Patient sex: M
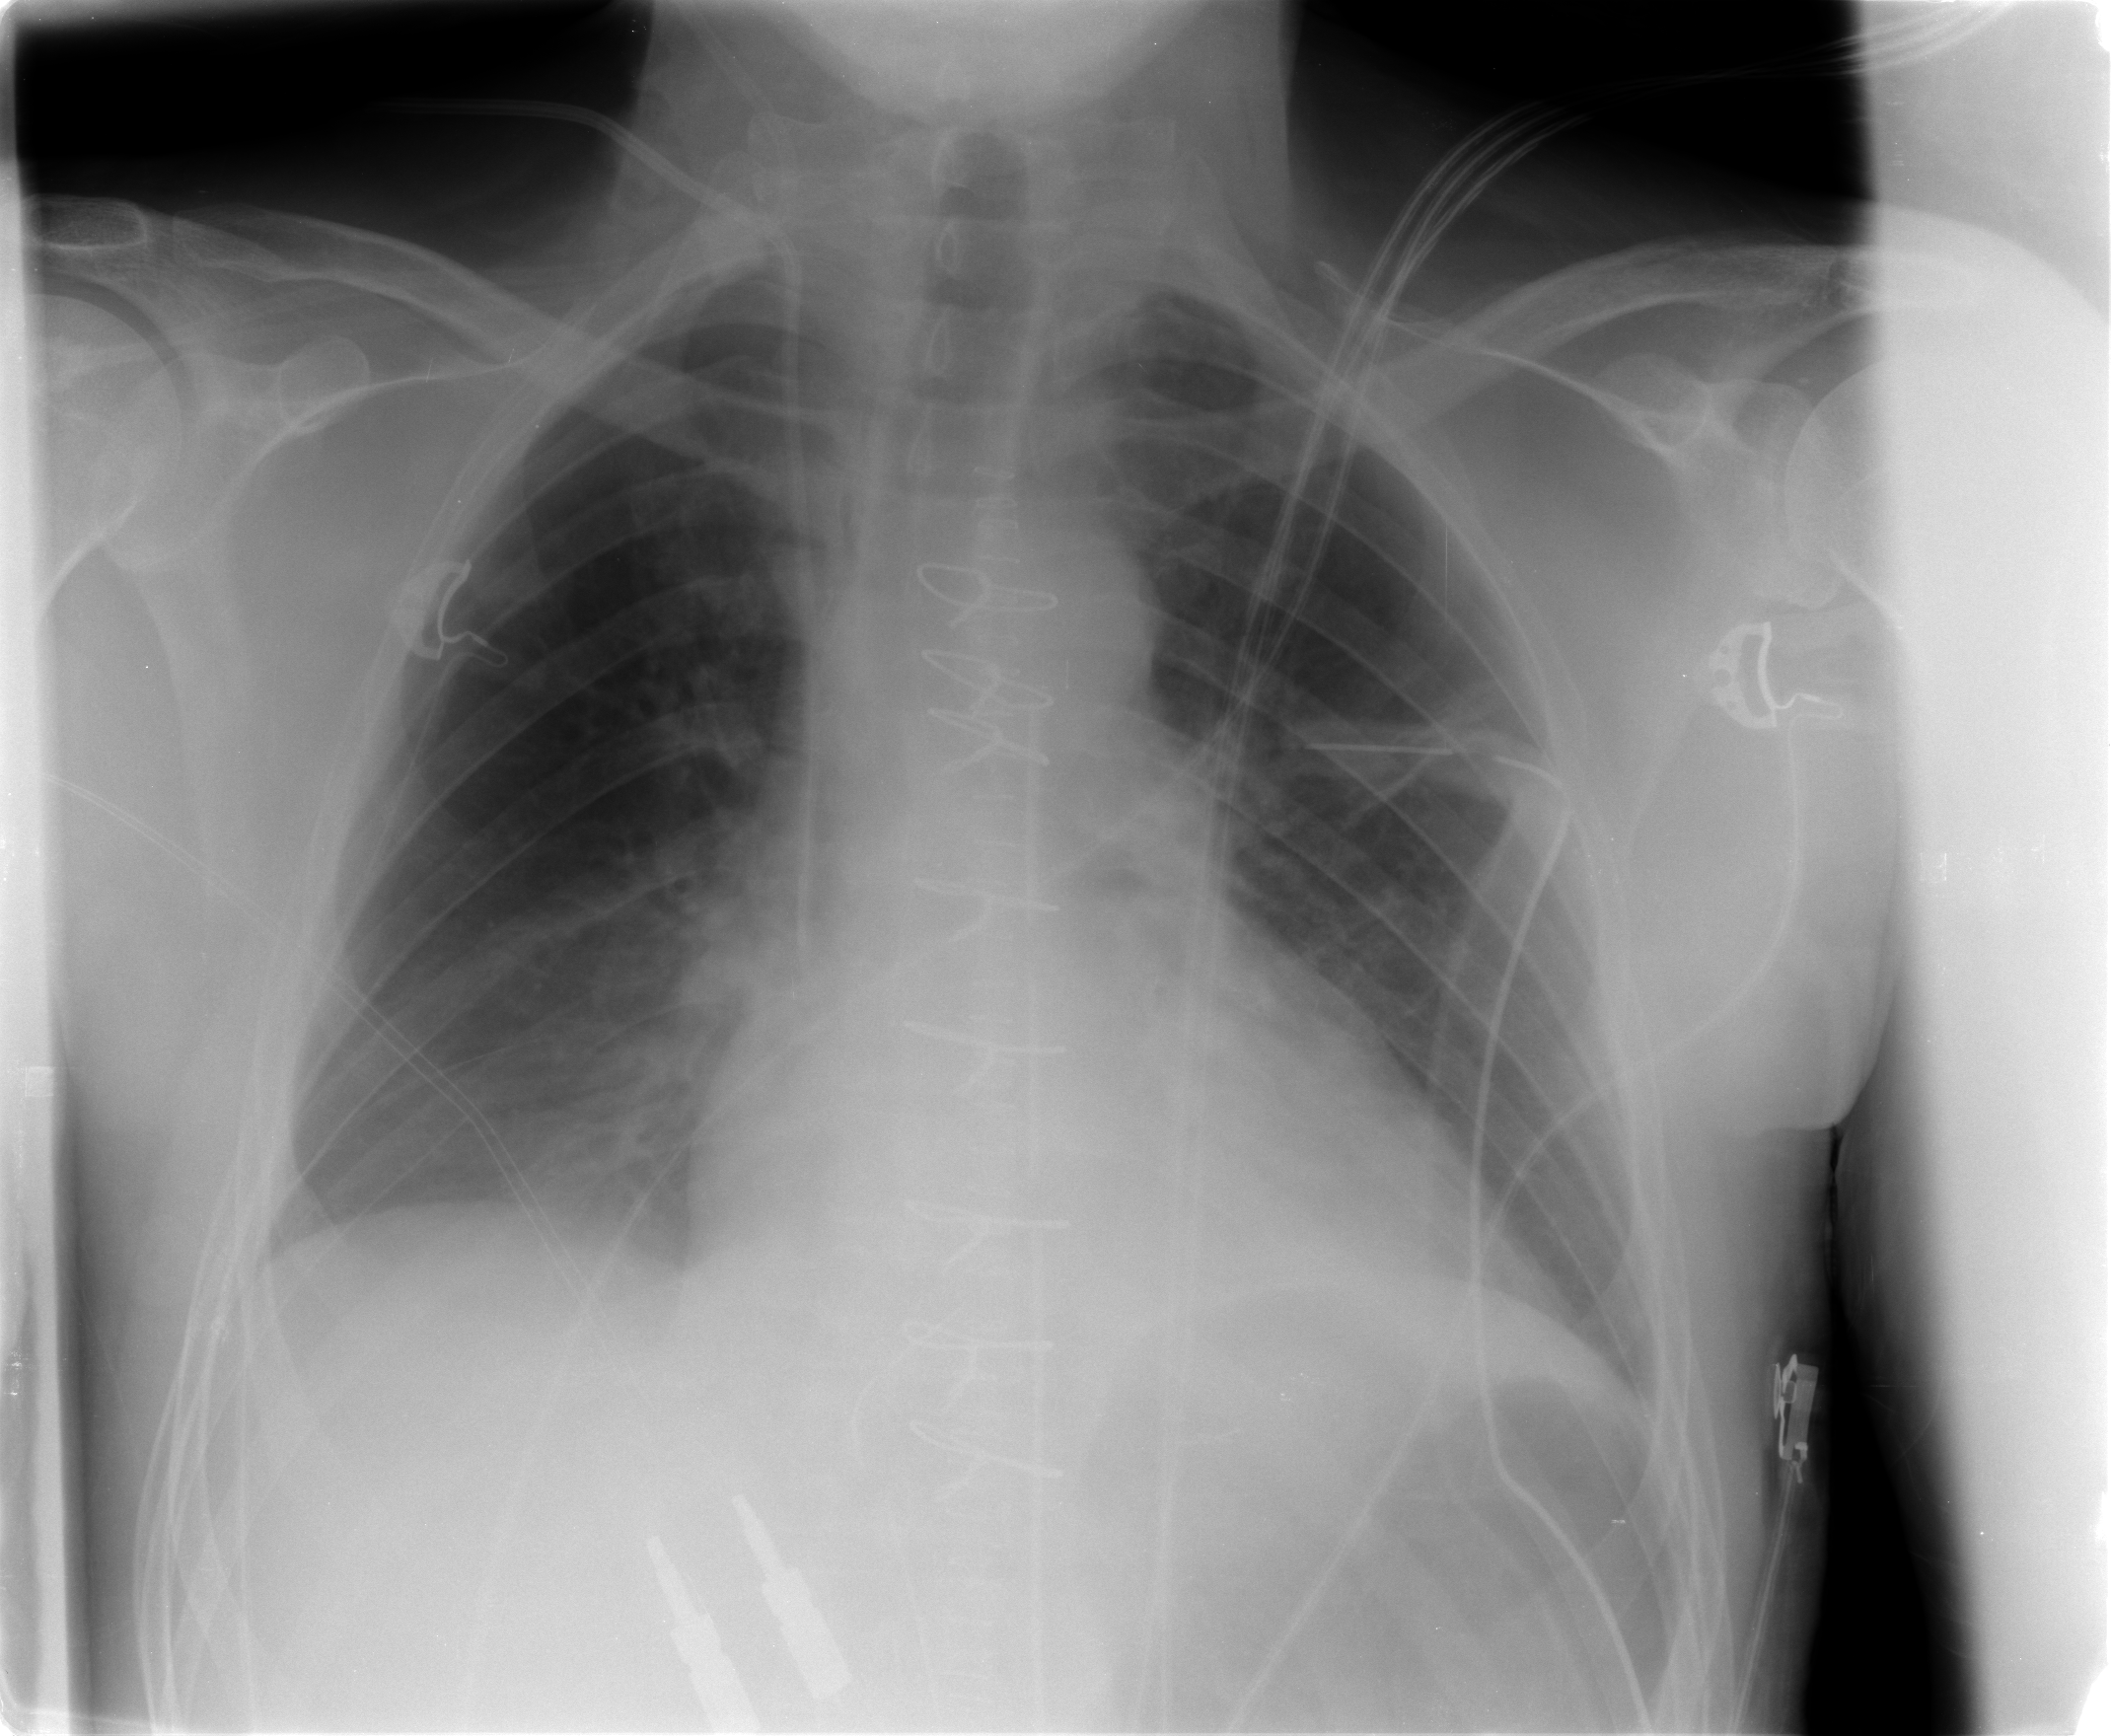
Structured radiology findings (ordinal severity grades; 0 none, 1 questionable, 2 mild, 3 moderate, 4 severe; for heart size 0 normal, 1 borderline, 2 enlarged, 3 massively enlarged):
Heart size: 0
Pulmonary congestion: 2
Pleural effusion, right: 1
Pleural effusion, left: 1
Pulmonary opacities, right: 0
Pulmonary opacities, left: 0
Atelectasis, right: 2
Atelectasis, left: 2